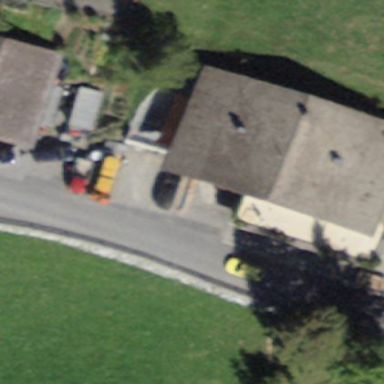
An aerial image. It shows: Residential building.